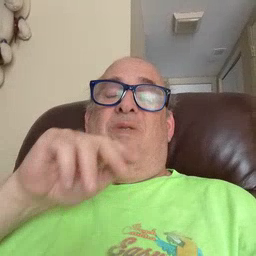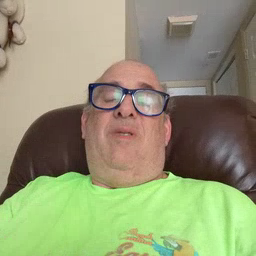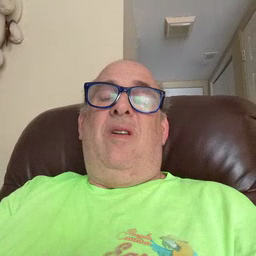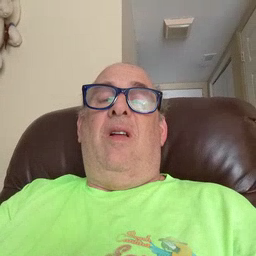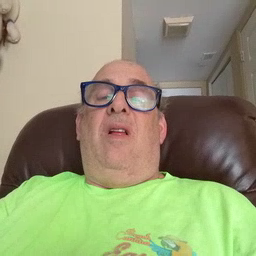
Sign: underwear